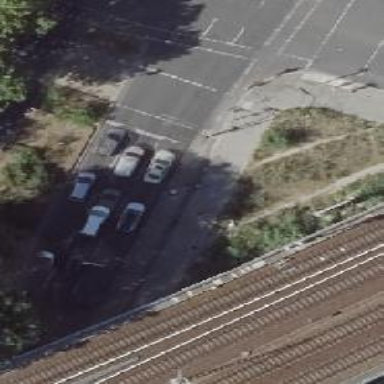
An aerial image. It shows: Asphalt road with primary classification. There is cycle track on the right side.